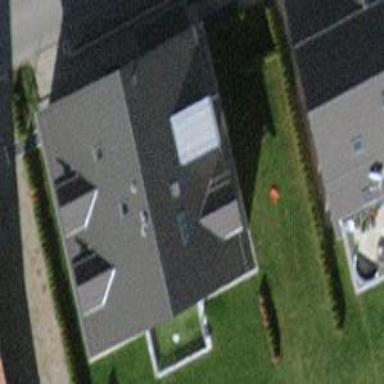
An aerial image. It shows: Simple house.